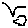
Label: bird